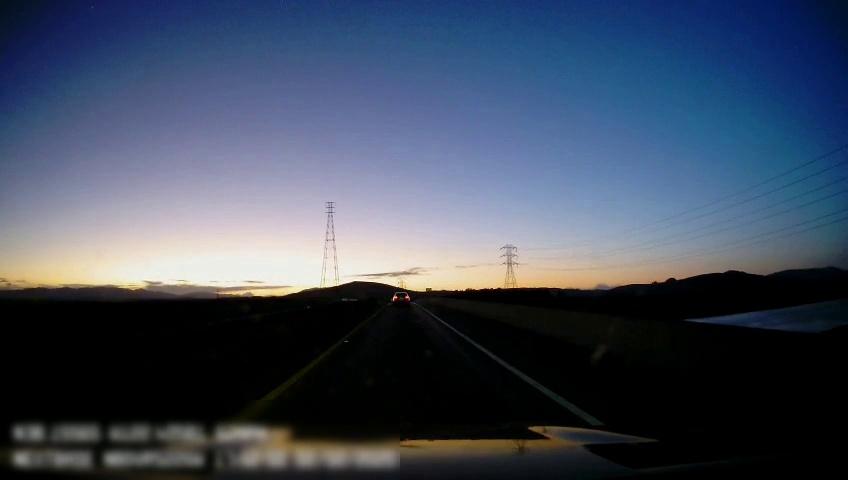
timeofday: Dusk/Dawn/Twilight
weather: Sunny
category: Drivable Space
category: Vehicles | Car
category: Lanes | Current Lane
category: Lanes | Current Lane